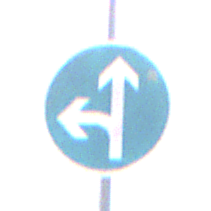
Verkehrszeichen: VorgeschriebeneFahrtrichtungGeradeausOderLinks
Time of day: SunriseSunset
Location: Outdoor (Nature)
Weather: PartlyCloudy
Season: NotSpecified
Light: Natural